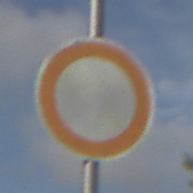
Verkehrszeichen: VerbotFahrzeugeAllerArt
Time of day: MorningAfternoon
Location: Outdoor (Nature)
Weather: PartlyCloudy
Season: NotSpecified
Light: Natural